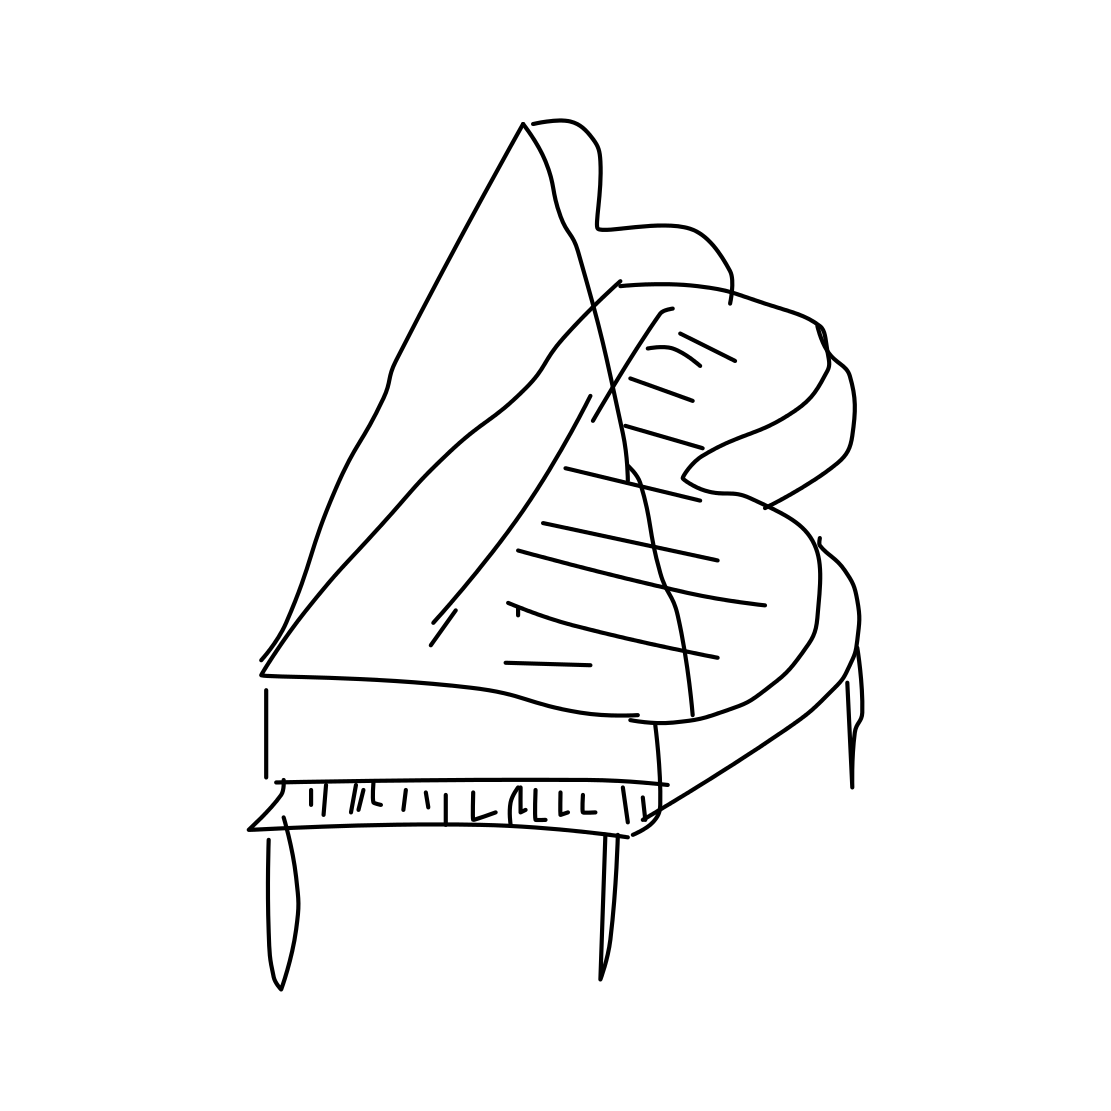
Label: piano